Interaction volume radius: 5 \u00c5
Interaction volume height: 15 \u00c5
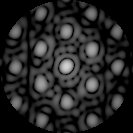
Disorder parameter: 0.2334